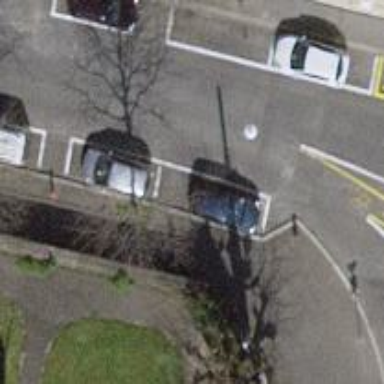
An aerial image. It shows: Bicycle parking area with stands available.